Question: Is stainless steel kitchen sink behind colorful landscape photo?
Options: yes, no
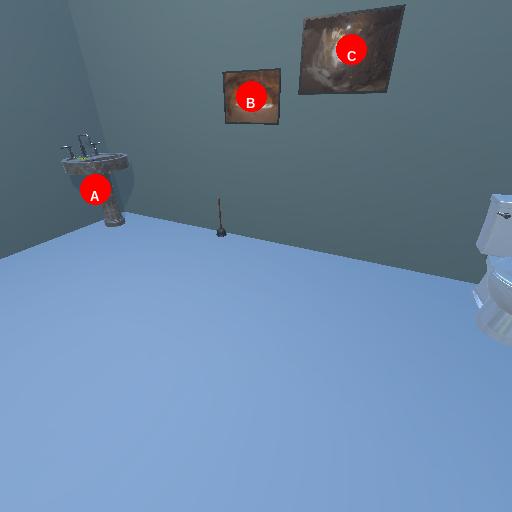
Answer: yes